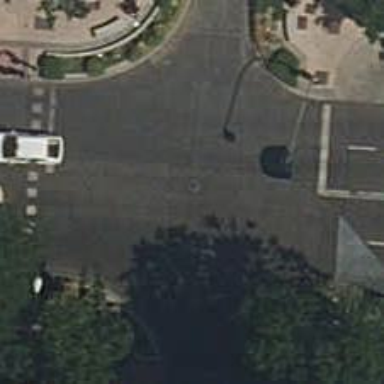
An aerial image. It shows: Road with traffic signals.